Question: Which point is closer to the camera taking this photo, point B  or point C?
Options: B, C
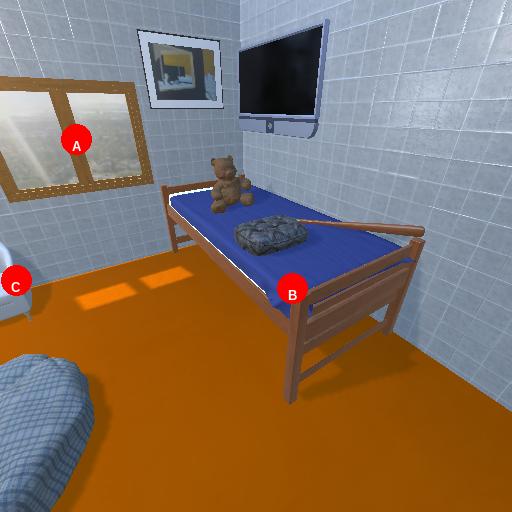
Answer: B